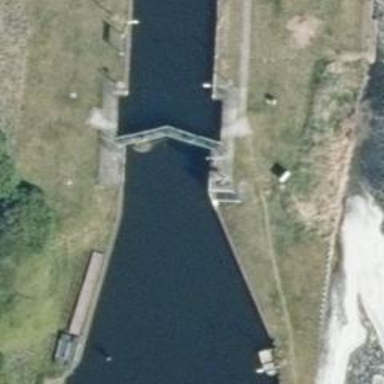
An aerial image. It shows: Canal with lock obstacle.